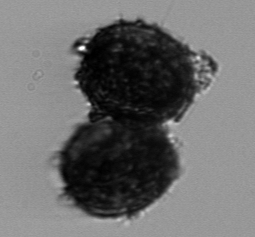
Label: Thalassiosira_TAG_external_detritus